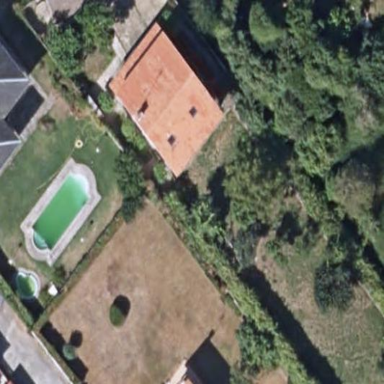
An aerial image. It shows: Garden that is leisure land.